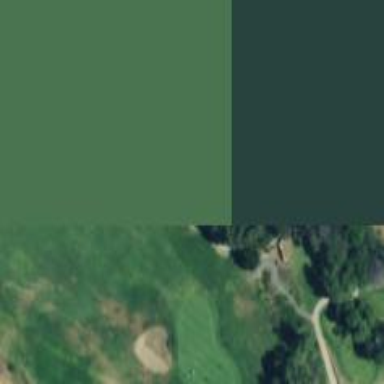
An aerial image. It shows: Path designed for golf carts.